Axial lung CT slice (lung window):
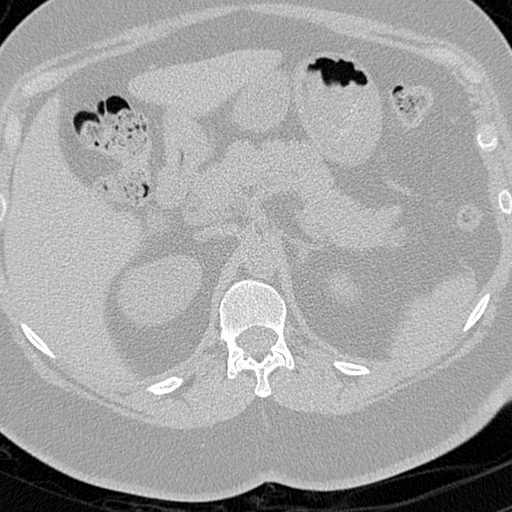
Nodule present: no